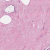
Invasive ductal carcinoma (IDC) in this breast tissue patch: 0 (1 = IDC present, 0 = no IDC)